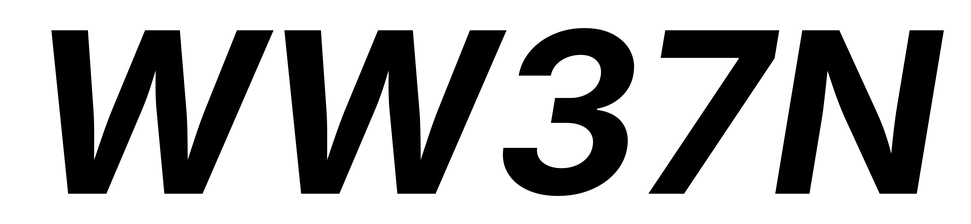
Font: Inter-Italic_Bold_Italic